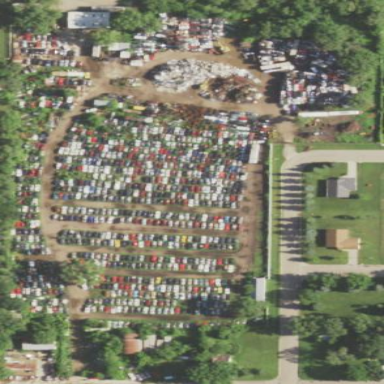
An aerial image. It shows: Scrap yard located in industrial area.